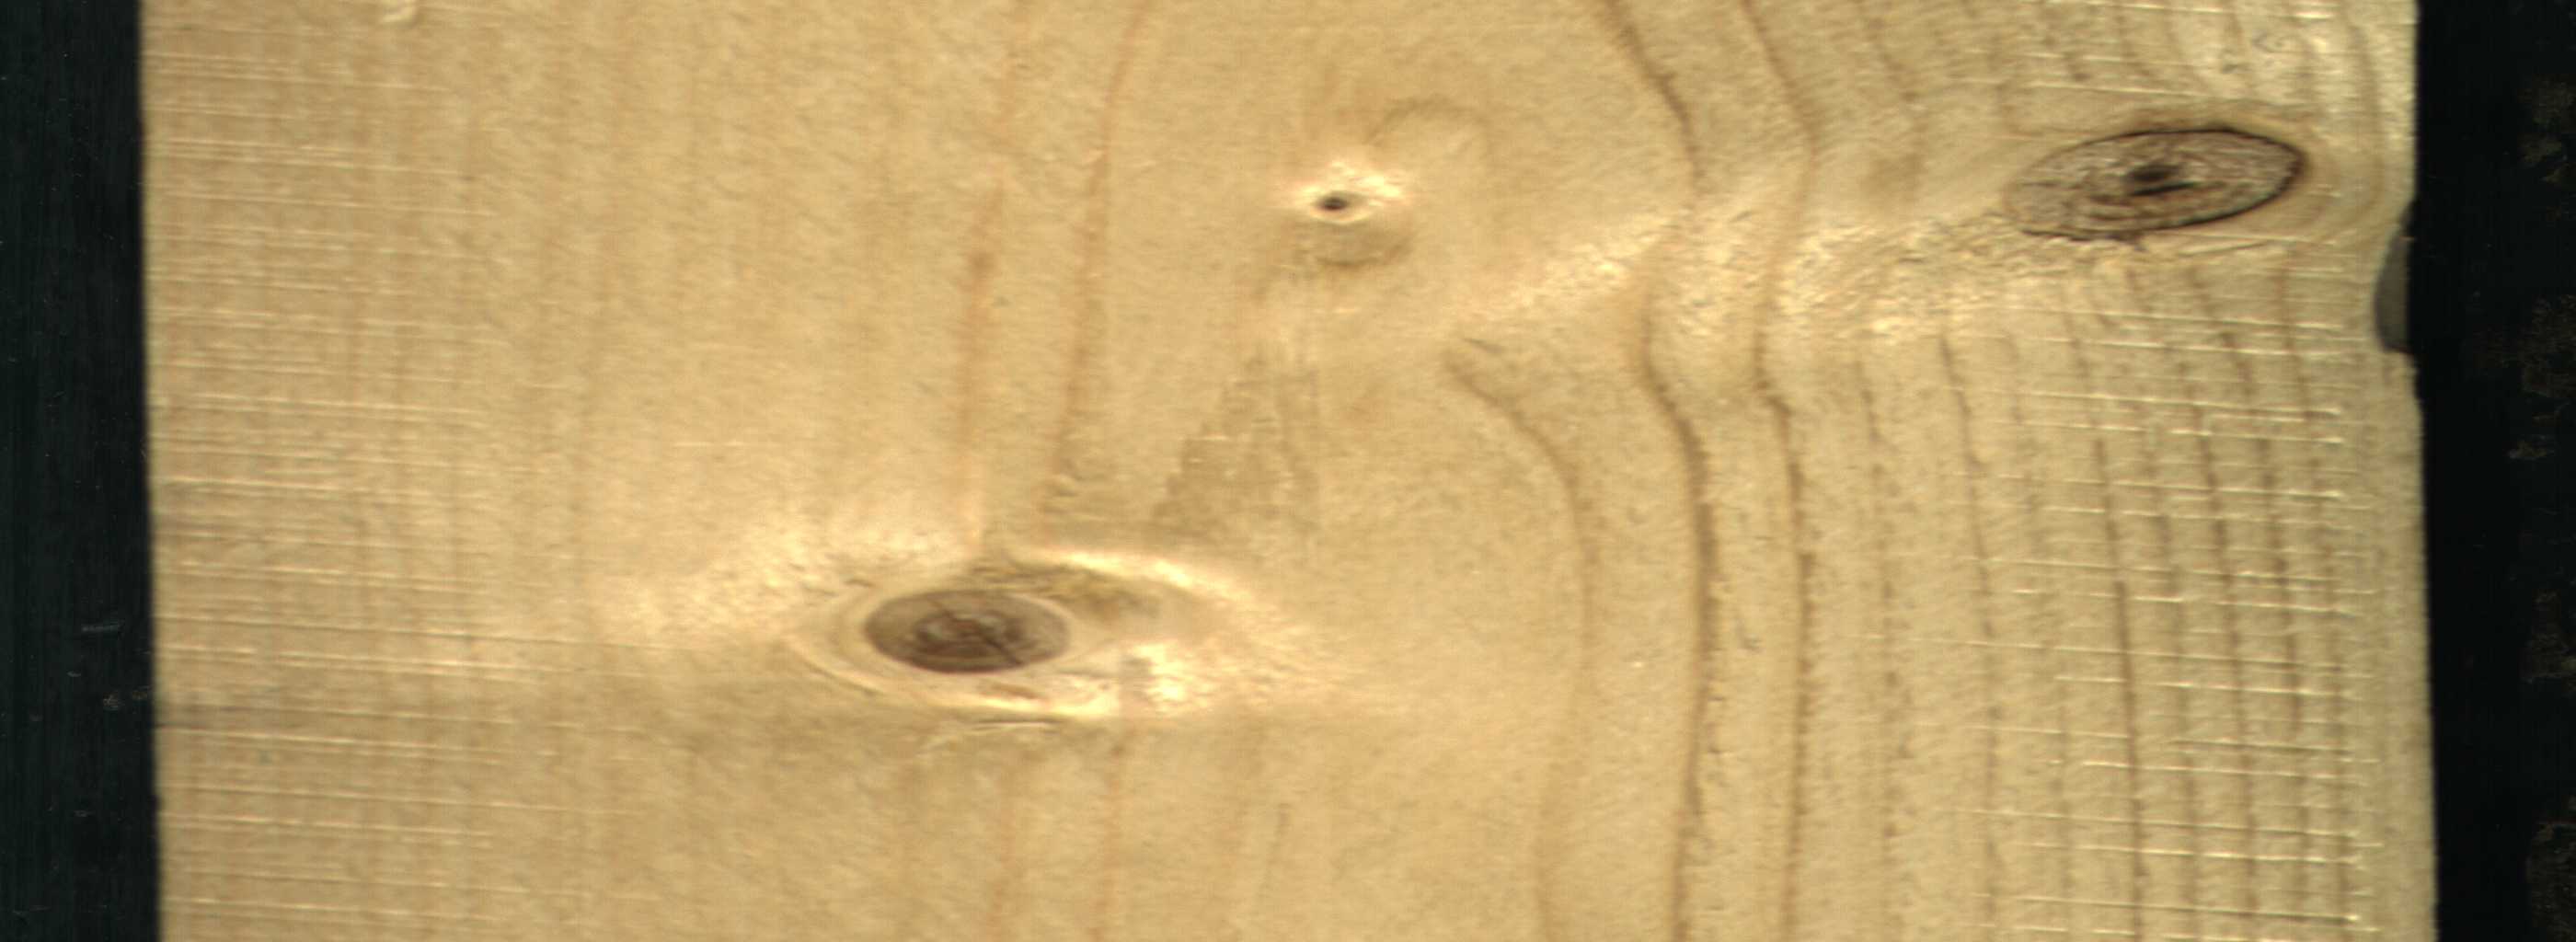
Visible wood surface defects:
Dead_Knot
Live_Knot
Live_Knot